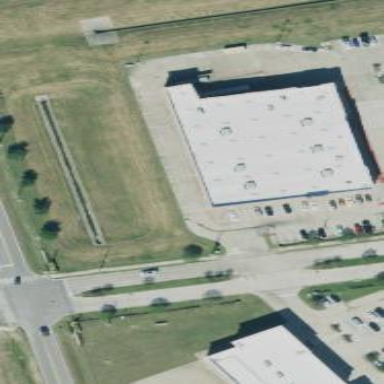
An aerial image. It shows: Building.